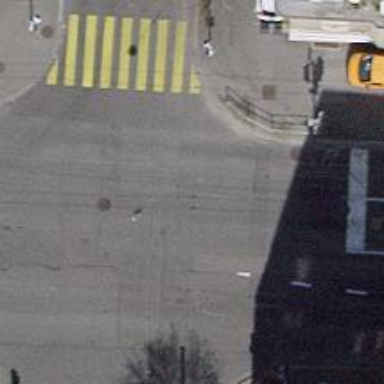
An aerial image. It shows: Road with traffic signals.